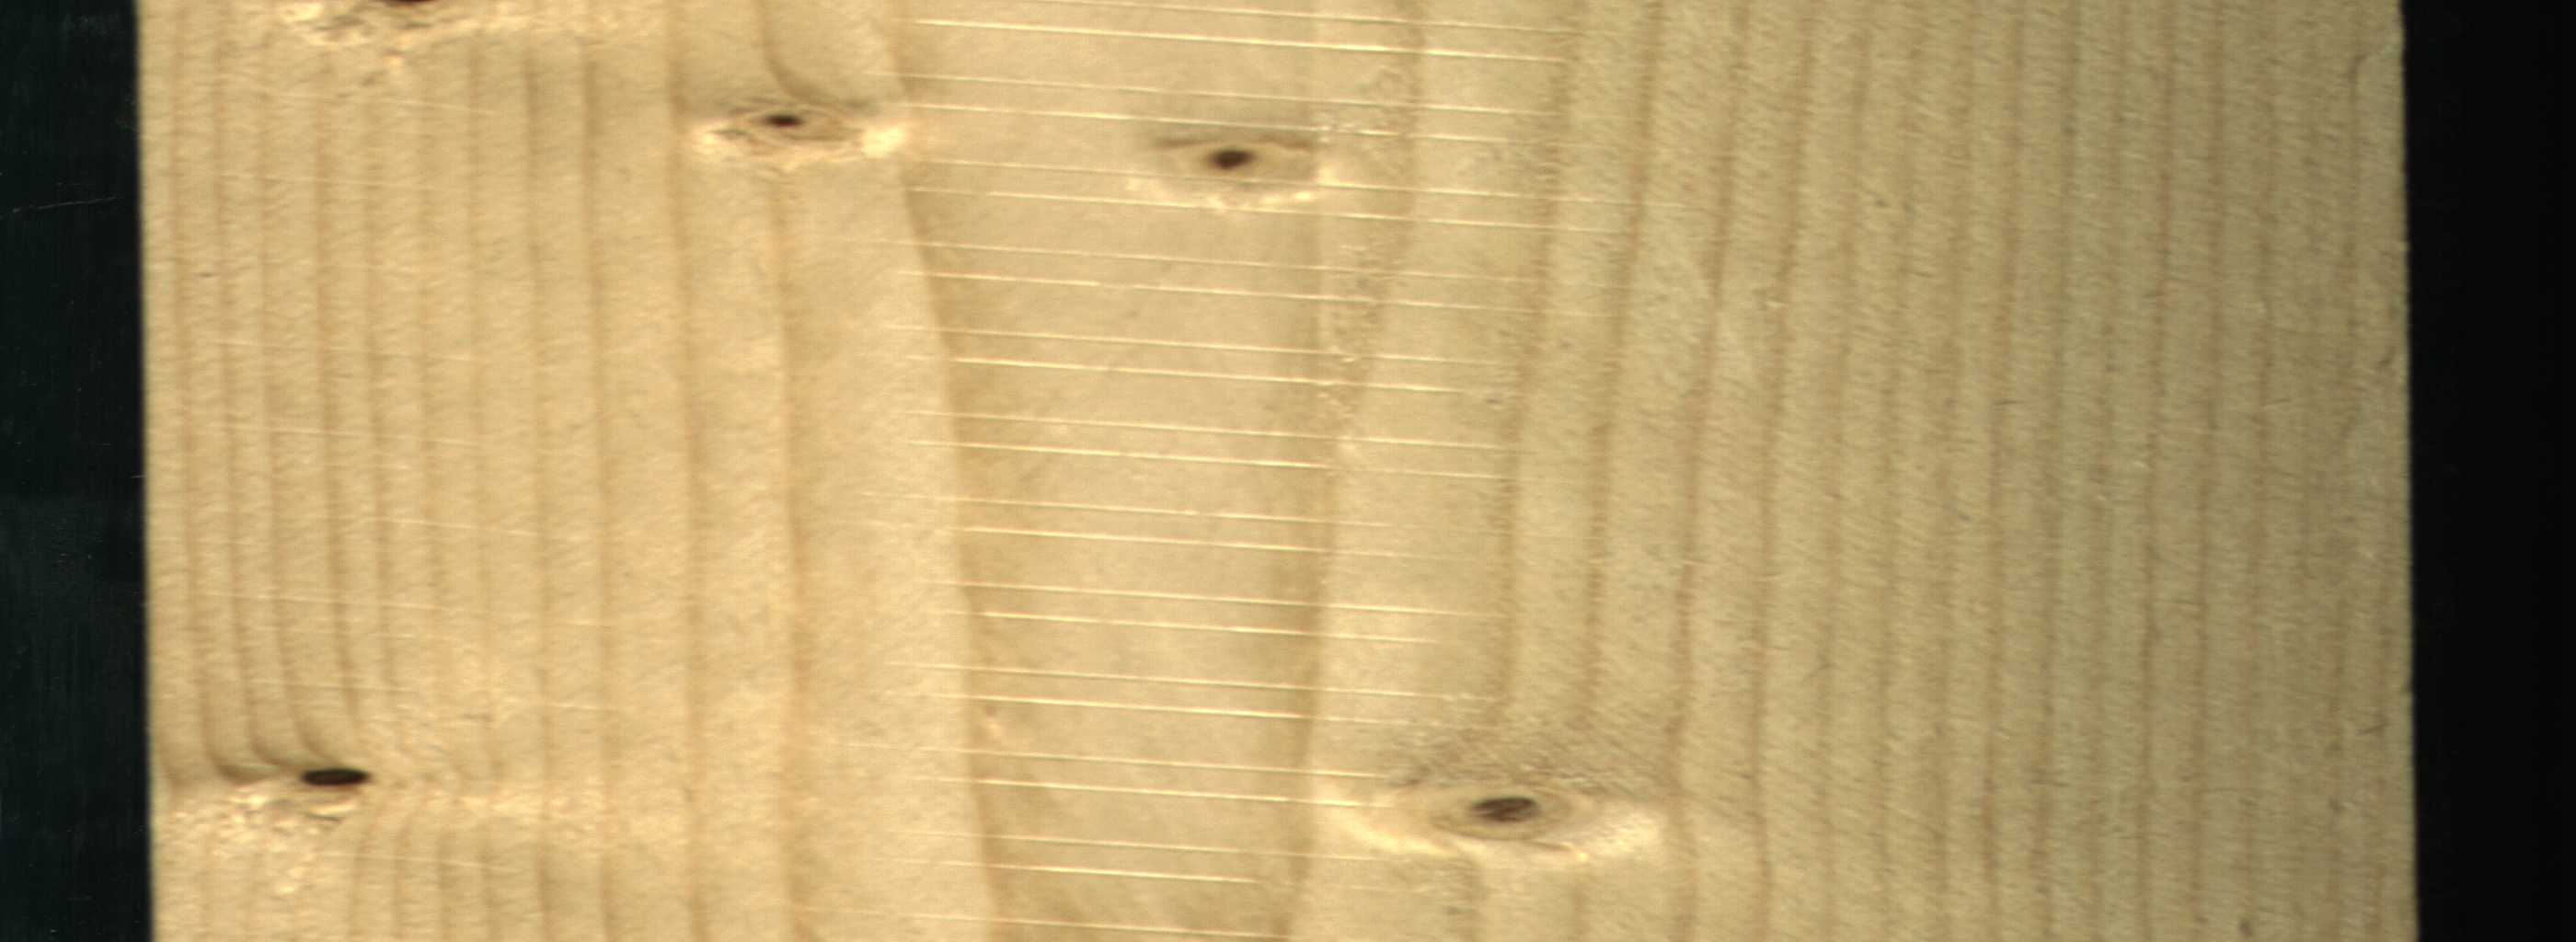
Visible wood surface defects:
Dead_Knot
Live_Knot
Live_Knot
Live_Knot